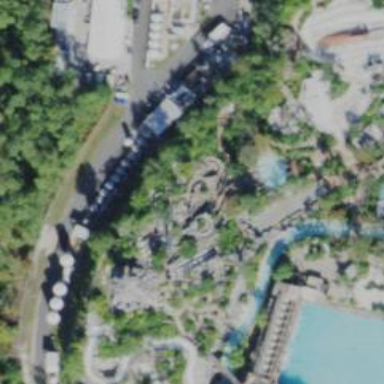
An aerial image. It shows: Water slide attraction.